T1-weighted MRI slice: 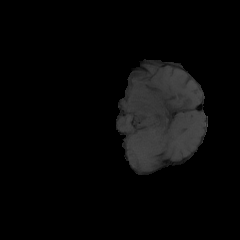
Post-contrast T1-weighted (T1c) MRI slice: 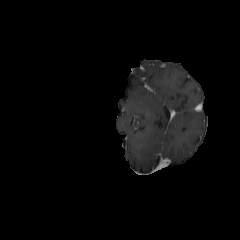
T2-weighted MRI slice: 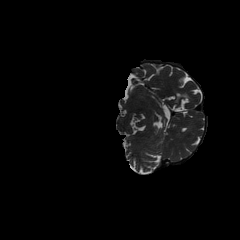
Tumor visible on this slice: no